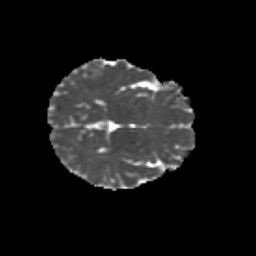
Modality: MD
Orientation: axial
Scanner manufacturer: siemens
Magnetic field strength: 3 T
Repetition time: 9.2 s
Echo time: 0.084 s